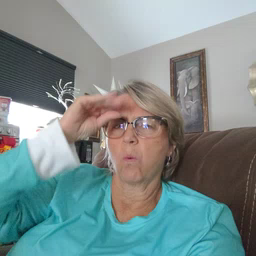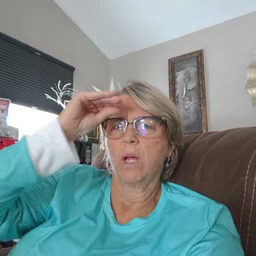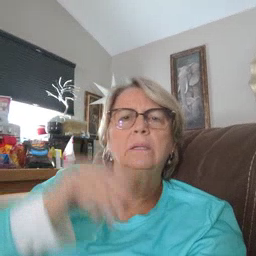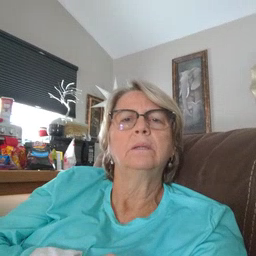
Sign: boy